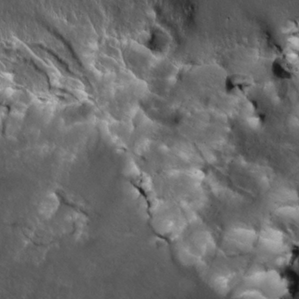
Label: non_frost